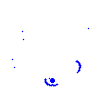
Particle: electron